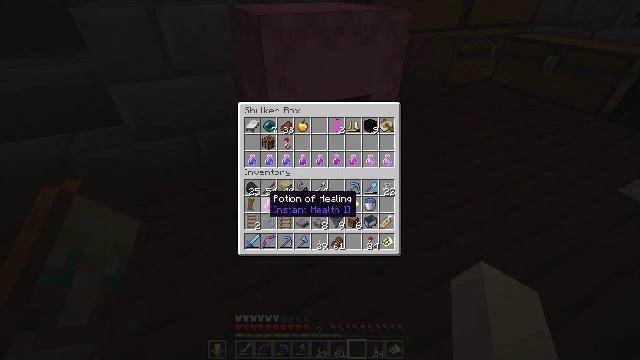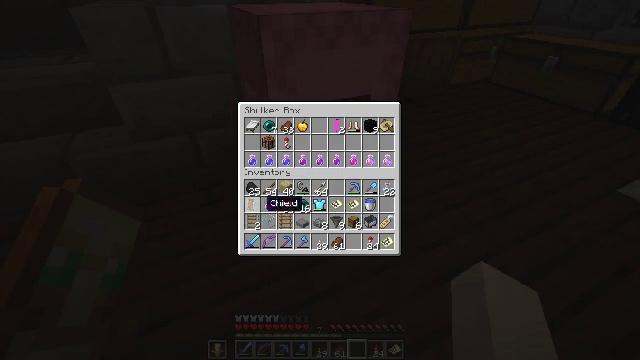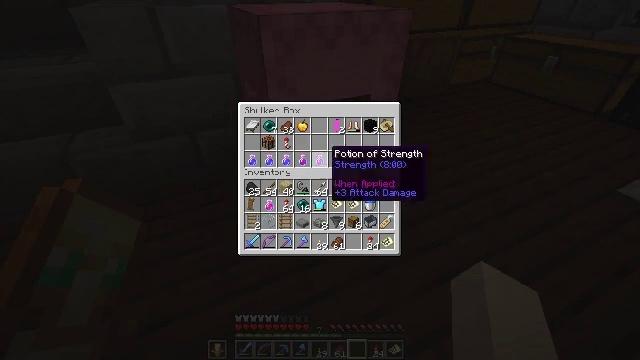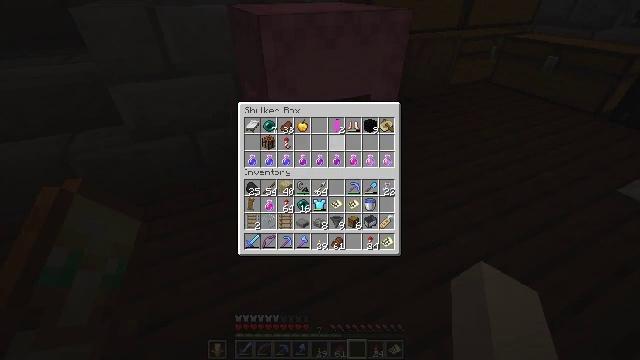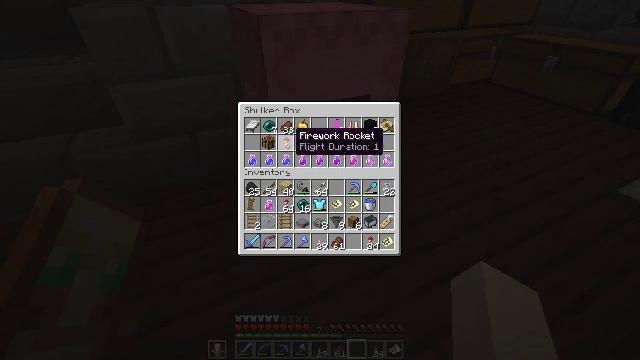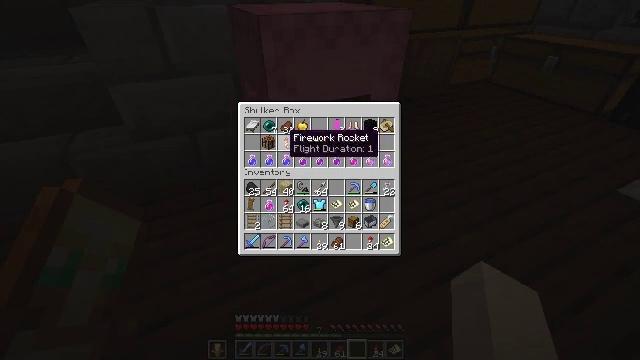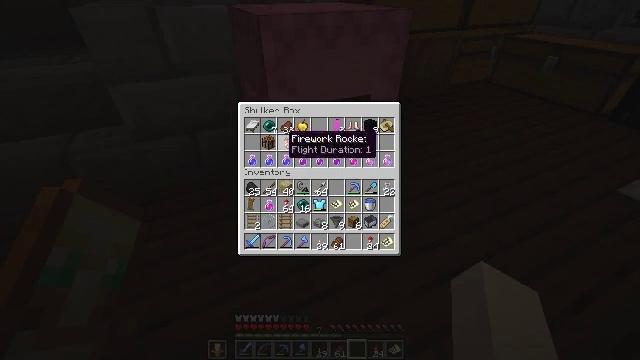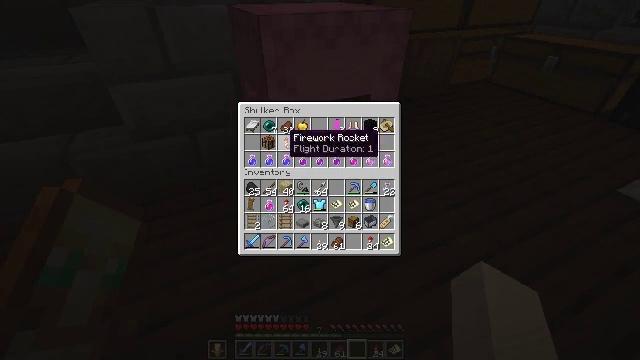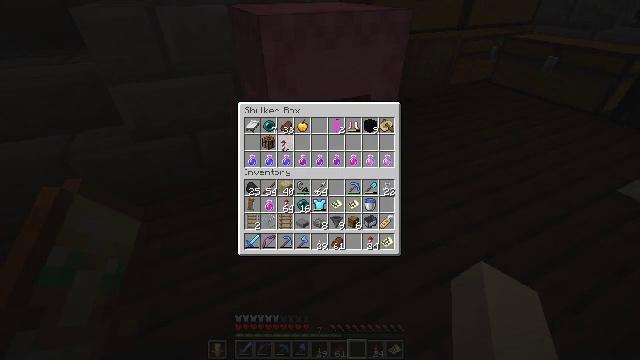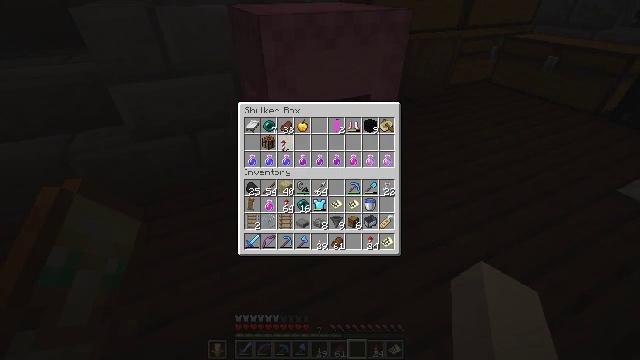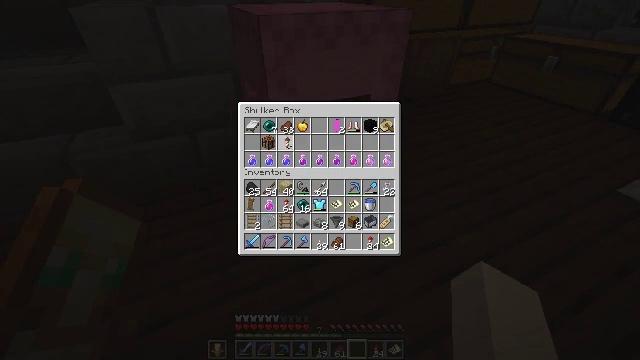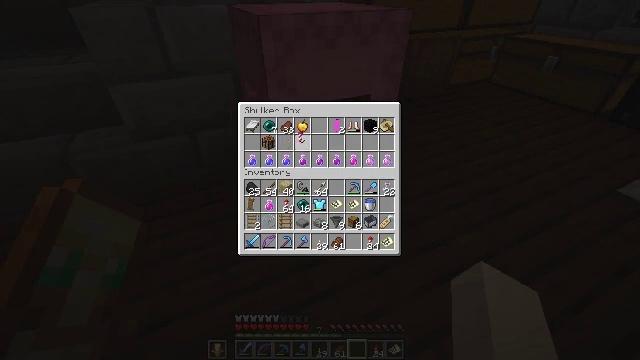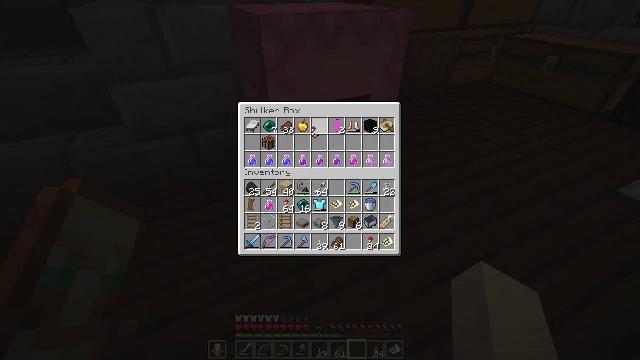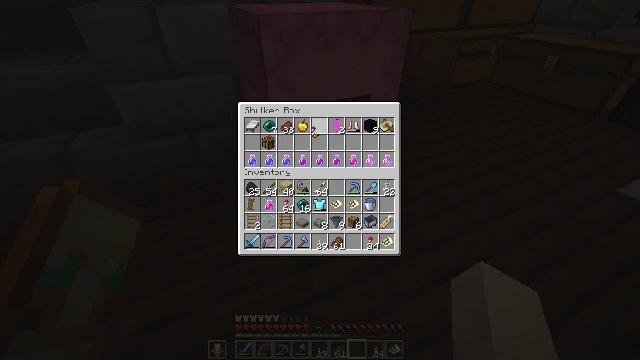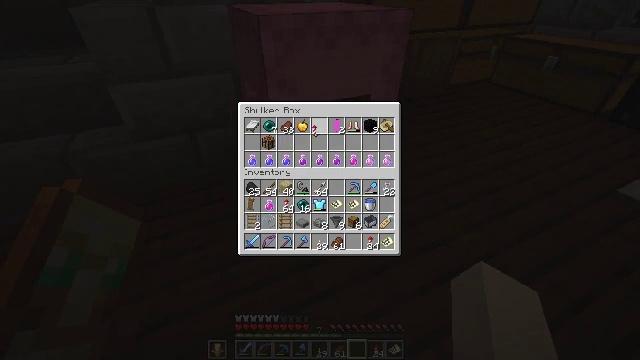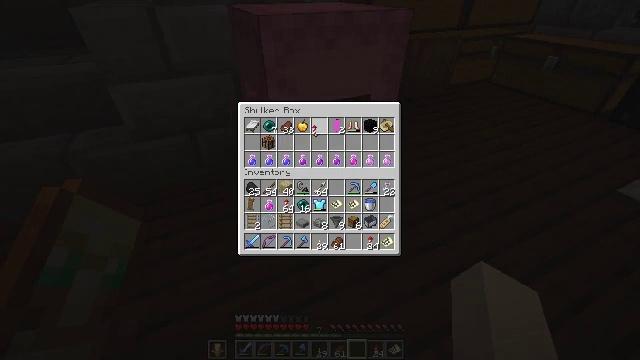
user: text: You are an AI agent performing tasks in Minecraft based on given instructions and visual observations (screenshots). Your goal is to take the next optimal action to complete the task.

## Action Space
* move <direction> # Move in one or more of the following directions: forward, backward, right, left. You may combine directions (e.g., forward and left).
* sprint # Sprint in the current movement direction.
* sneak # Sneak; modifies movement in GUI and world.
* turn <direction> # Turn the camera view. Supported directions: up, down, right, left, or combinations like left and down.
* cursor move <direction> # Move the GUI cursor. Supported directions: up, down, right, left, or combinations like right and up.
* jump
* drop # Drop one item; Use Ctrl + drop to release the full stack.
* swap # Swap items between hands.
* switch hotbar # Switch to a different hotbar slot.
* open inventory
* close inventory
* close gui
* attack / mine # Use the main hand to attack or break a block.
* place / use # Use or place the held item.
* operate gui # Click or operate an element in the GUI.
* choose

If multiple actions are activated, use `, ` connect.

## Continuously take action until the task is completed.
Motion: motion action
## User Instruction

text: Attack the pink shulker box to collect it.
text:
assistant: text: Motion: no_op
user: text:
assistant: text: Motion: cursor move right and up
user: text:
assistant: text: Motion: cursor move right and up
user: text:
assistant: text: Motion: cursor move left
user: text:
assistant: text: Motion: no_op
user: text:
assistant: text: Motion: no_op
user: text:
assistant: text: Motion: no_op
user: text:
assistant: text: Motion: operate gui
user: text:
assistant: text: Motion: operate gui
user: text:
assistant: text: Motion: no_op
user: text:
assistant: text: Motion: cursor move right
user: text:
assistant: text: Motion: cursor move right
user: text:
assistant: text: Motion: no_op
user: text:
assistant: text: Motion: no_op
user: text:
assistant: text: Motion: no_op
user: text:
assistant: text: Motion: operate gui
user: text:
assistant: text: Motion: no_op
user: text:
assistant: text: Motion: no_op
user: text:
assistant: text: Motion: no_op
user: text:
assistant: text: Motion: cursor move right
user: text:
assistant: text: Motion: cursor move right and down
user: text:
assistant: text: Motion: cursor move right and down
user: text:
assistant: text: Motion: cursor move right and down
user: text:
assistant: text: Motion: cursor move right and down
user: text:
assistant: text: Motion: no_op
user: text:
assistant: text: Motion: operate gui
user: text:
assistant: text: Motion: cursor move up, operate gui
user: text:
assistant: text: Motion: cursor move up
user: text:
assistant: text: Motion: no_op
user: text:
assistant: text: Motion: no_op